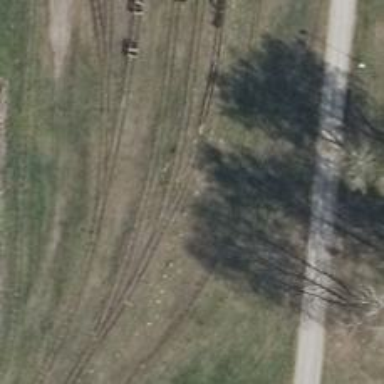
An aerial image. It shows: Preserved narrow gauge railway.